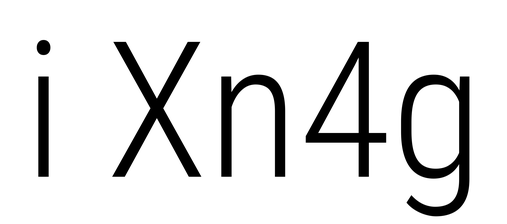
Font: Roboto_Condensed_Light